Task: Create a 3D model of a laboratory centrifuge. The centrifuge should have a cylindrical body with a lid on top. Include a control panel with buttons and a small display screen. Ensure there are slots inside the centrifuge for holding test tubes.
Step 198:
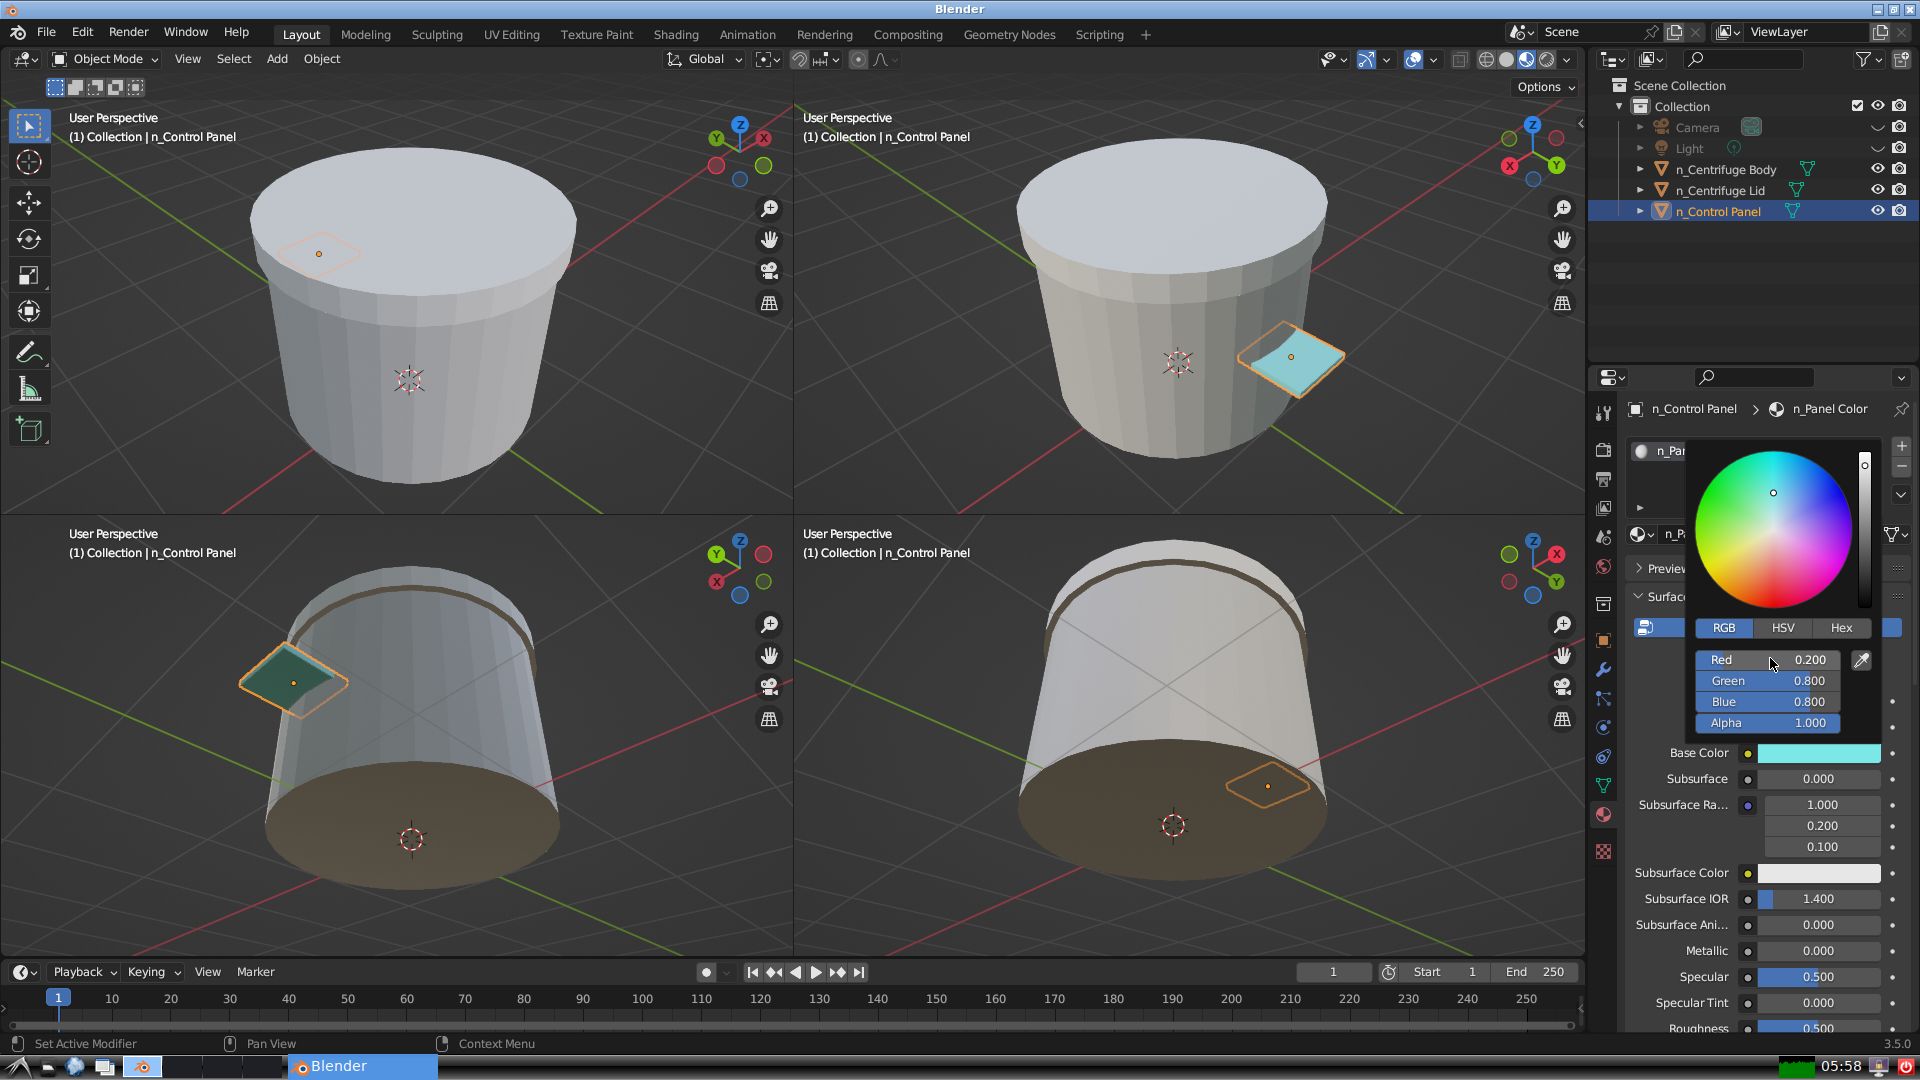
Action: {"mouse_move": [1770, 678]}